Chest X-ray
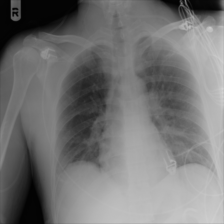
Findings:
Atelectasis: negative
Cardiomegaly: negative
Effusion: negative
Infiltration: negative
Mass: negative
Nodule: negative
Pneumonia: negative
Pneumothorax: positive
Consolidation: negative
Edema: negative
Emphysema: negative
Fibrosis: negative
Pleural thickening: negative
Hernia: negative